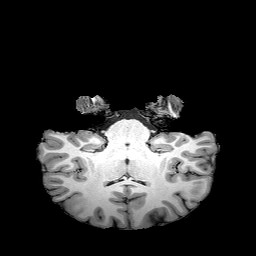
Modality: T1w
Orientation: sagittal
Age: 19
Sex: female
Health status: healthy